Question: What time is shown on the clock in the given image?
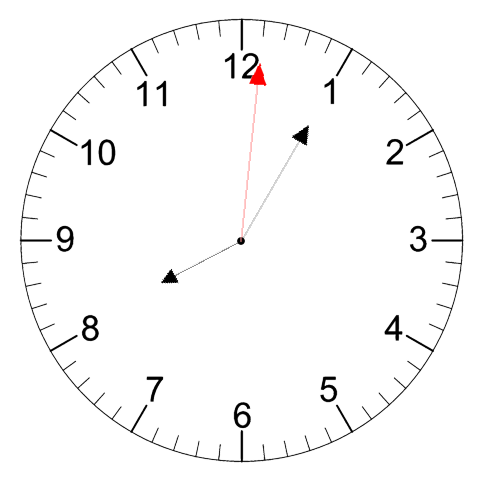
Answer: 08:05:01